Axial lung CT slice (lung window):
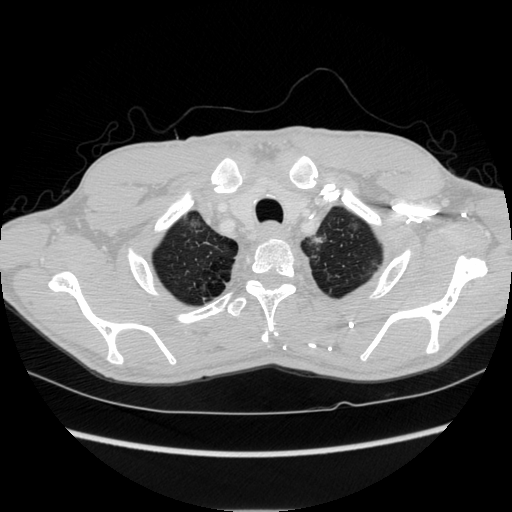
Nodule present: no